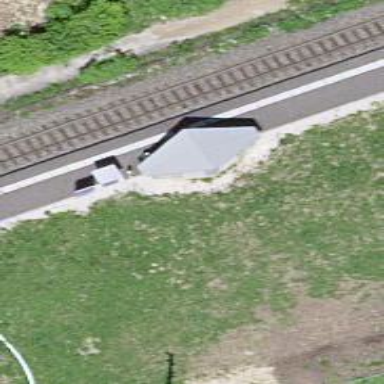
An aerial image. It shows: Railway halt station for public transport.